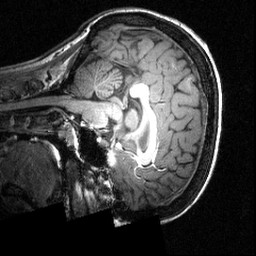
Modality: T1w
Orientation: sagittal
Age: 23
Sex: female
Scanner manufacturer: siemens
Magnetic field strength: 3.951 T
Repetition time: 1.5 s
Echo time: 0.00335 s